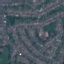
Label: Residential